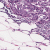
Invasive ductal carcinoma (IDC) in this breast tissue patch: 1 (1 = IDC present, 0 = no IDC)